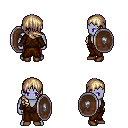
a pixel art fantasy rpg character, male body template, dark elf, purple skin, brown robe, red pants, white blonde right-swept hairstyle, brown shoes, shield, four views (front, back, left, right), 2x2 character sprite sheet, small pixel art, hard edges, no anti-aliasing